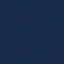
Label: SeaLake